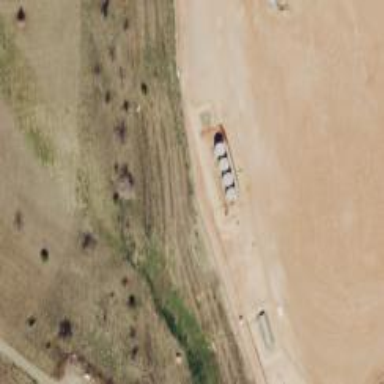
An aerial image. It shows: Storage tank that is man-made.